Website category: university
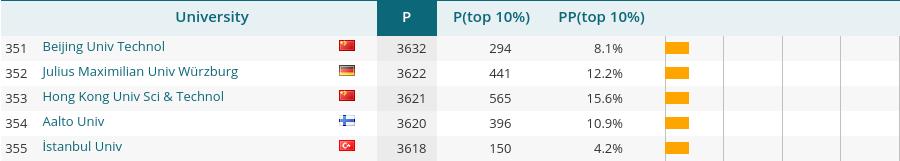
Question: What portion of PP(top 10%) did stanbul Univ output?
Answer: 4.2%

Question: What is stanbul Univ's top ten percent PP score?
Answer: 4.2%

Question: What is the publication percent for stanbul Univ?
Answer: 4.2%

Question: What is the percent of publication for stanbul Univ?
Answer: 4.2%

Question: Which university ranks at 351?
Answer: Beijing Univ Technol

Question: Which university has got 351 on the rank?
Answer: Beijing Univ Technol

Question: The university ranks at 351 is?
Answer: Beijing Univ Technol

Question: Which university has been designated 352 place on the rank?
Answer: Julius Maximilian Univ Wrzburg

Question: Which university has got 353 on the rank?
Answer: Hong Kong Univ Sci & Technol

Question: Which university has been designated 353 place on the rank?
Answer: Hong Kong Univ Sci & Technol

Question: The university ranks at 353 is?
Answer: Hong Kong Univ Sci & Technol

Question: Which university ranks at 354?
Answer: Aalto Univ

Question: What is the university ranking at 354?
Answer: Aalto Univ

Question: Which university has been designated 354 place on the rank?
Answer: Aalto Univ

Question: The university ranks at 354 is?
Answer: Aalto Univ

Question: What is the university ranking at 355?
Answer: stanbul Univ

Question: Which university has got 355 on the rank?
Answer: stanbul Univ

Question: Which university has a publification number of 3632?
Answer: Beijing Univ Technol

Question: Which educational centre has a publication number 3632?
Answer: Beijing Univ Technol

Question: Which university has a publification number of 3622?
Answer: Julius Maximilian Univ Wrzburg

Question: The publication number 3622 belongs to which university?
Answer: Julius Maximilian Univ Wrzburg

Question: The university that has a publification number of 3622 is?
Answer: Julius Maximilian Univ Wrzburg

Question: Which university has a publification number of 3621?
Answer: Hong Kong Univ Sci & Technol

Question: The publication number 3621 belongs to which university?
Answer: Hong Kong Univ Sci & Technol

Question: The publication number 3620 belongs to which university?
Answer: Aalto Univ

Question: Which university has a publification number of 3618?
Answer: stanbul Univ

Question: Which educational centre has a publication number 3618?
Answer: stanbul Univ

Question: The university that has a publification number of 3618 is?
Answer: stanbul Univ

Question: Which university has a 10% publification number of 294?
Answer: Beijing Univ Technol

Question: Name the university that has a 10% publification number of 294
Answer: Beijing Univ Technol

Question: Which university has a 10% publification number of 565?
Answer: Hong Kong Univ Sci & Technol

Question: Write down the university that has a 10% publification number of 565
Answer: Hong Kong Univ Sci & Technol

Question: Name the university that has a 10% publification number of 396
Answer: Aalto Univ

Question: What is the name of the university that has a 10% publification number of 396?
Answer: Aalto Univ

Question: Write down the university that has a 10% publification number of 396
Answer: Aalto Univ

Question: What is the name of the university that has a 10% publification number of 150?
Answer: stanbul Univ